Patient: sex M, age 29
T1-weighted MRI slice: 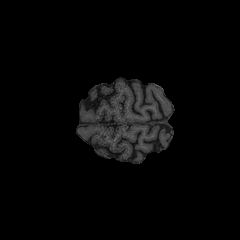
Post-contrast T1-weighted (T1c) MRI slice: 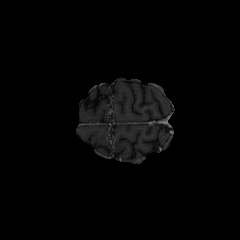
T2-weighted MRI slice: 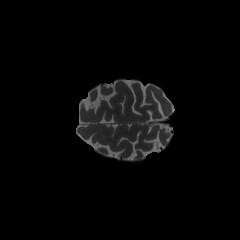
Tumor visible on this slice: no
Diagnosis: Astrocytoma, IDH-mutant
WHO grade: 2